Question: Can anyone help me in writing a CSS code which is more or less similar to this:

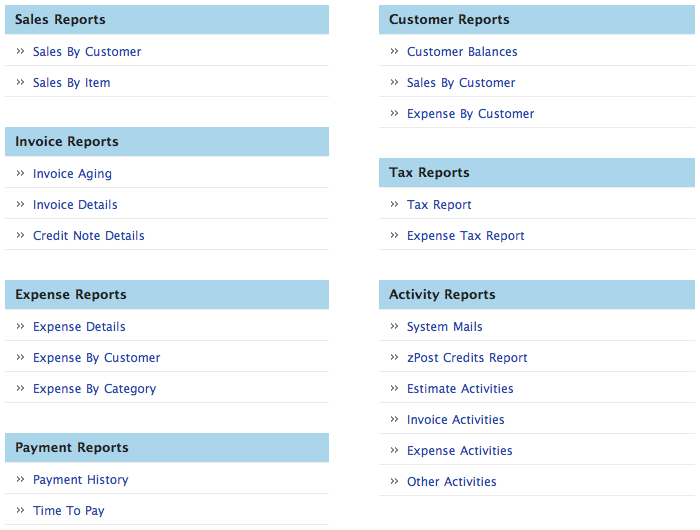
Answer: This <URL> should give you a starting point

They are basically containers with styled lists. Inside their is a heading which can be a '<h2>' or any heading or no heading but just a styled title. Remember to reset the margins from the '<ul>' and in the '<li>' use a background image for the arrows. Ideally you want that in a sprite sheet.
## HTML
'''
<div class="link-container">
<h2>Sales Reports</h2>
<ul>
<li><a href="#">Sales By Customer</a>
<li><a href="#">Sales By Item</a>
</ul>
</div>
<div class="link-container">
<h2>Invoice Reports</h2>
<ul>
<li><a href="#">Invoice Aging</a>
<li><a href="#">Invoice Details</a>
<li><a href="#">Credit Note Details</a>
</ul>
</div>
'''
## CSS
'''
.link-container {
margin-bottom: 20px;
width: 300px;
}
.link-container h2 {
background-color: #abd5ea;
color: #333;
font-size: 18px;
line-height: 30px;
margin: 0;
padding-left: 10px;
}
.link-container ul {
font-size: 13px;
list-style-type: none;
padding-left: 0;
margin: 0;
}
.link-container ul li{
background-image: url('http://i.msdn.microsoft.com/dynimg/IC688534.png');
background-repeat: no-repeat;
background-position: center left;
border-bottom: #777 1px solid;
padding-left: 20px;
line-height: 30px;
}
.link-container ul li a {
text-decoration: none;
}
'''